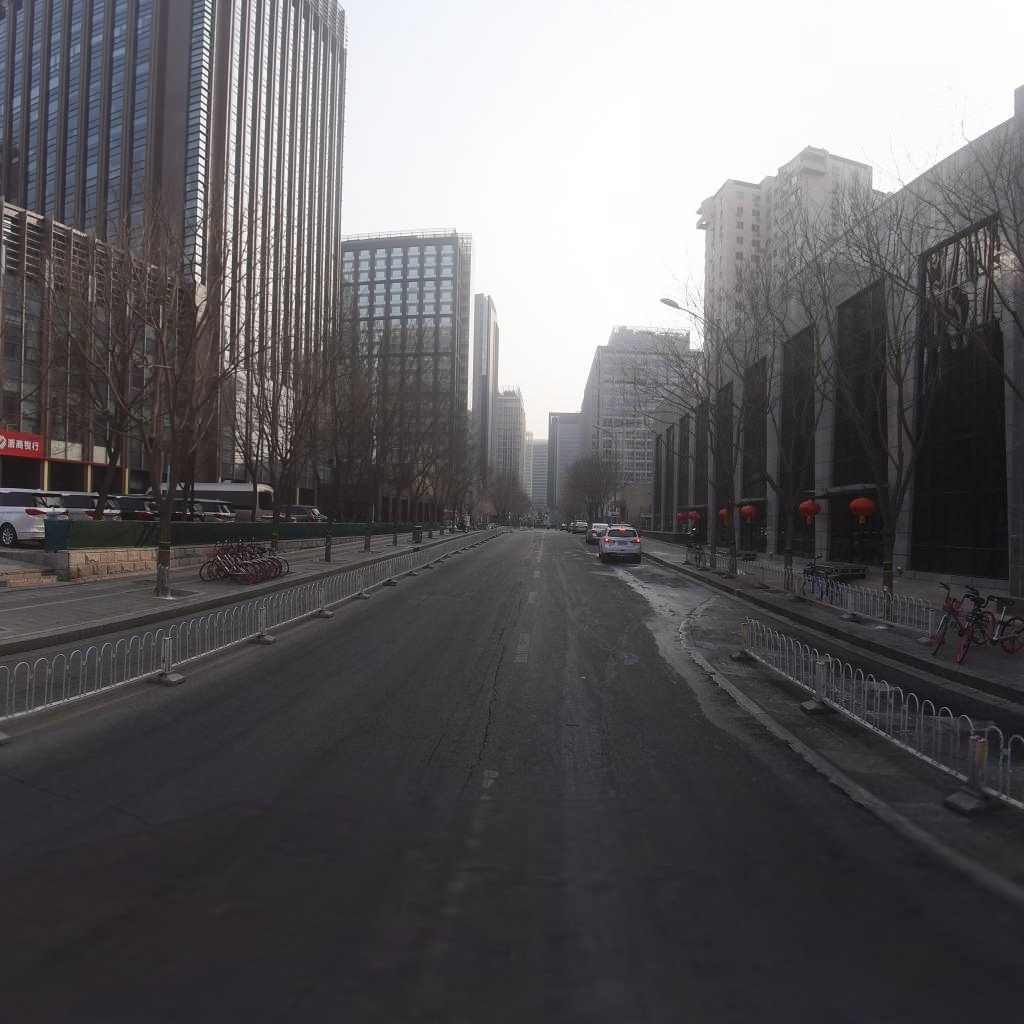
Region: Xicheng
Road damage annotations: transverse crack, longitudinal crack